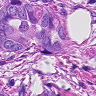
Metastatic tissue present: yes